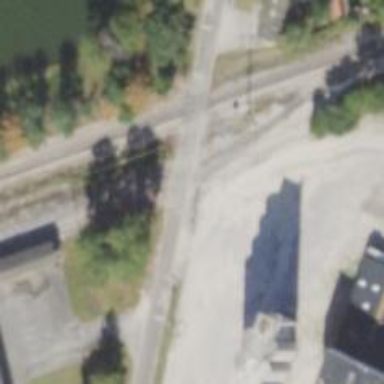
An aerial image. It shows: Level crossing on the railway with lights.